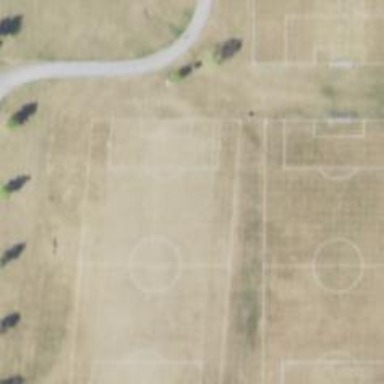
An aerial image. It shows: Soccer pitch for leisureland activities.